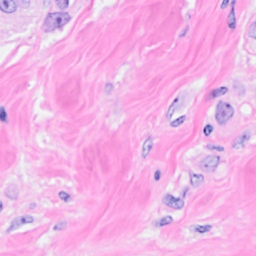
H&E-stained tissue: Breast